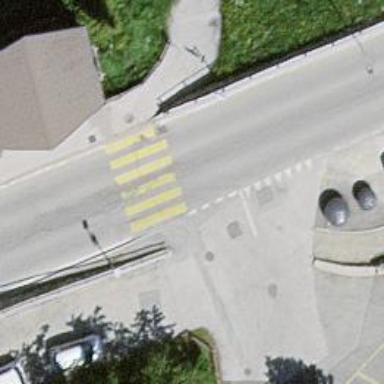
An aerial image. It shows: Zebra crossing on the road.